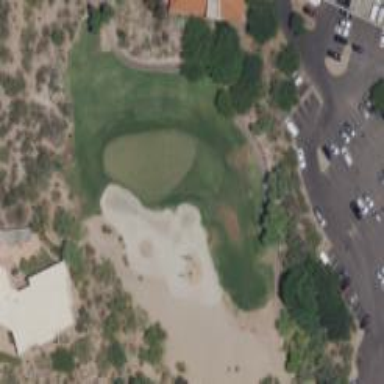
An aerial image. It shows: Golf hole.